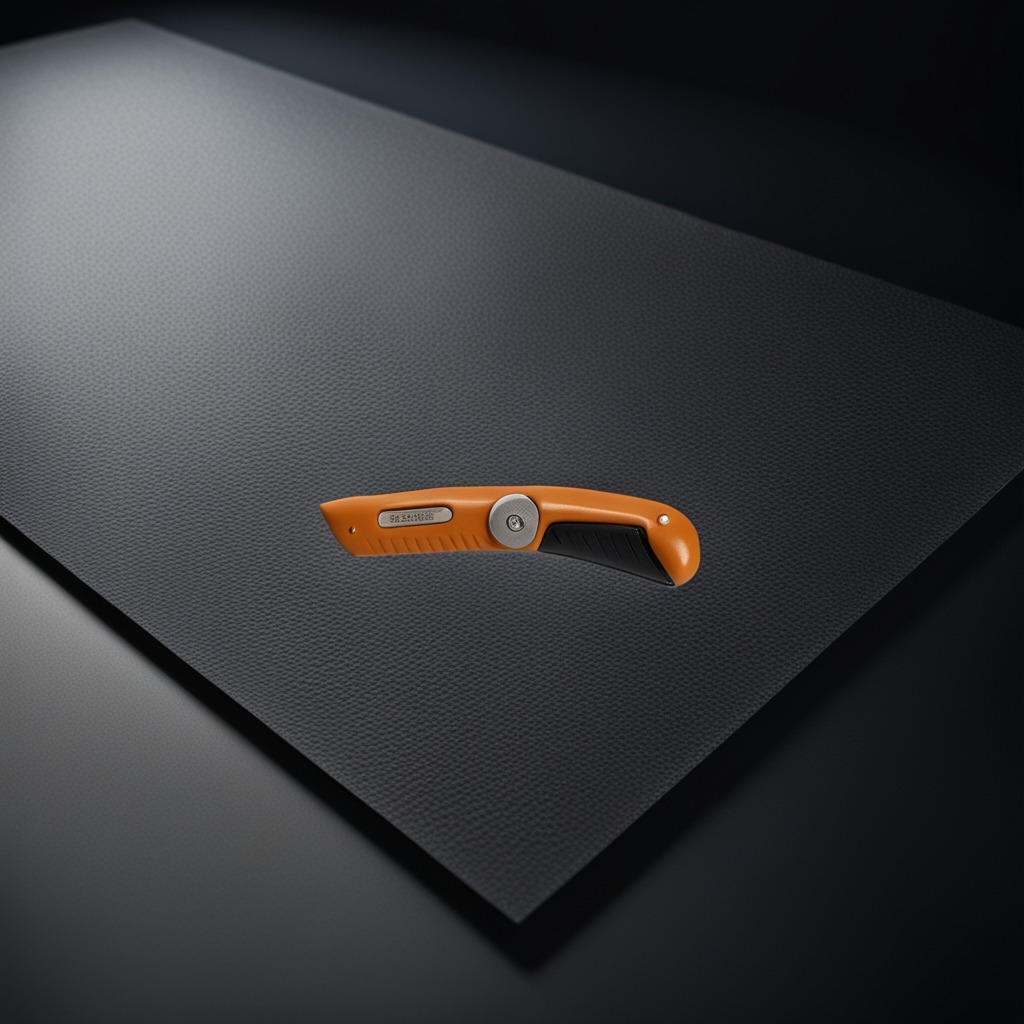
A utility knife is lying on the granite tabletop.